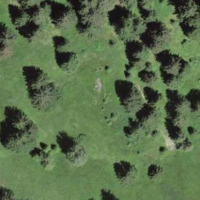
EUNIS habitat code: 25
Species observed at this site:
Filipendula ulmaria